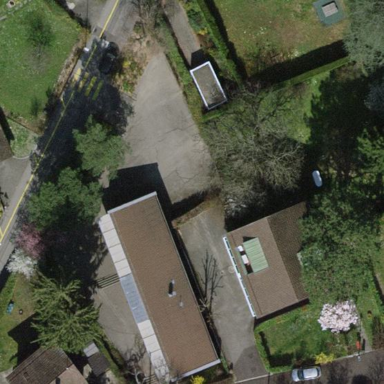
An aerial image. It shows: School building.